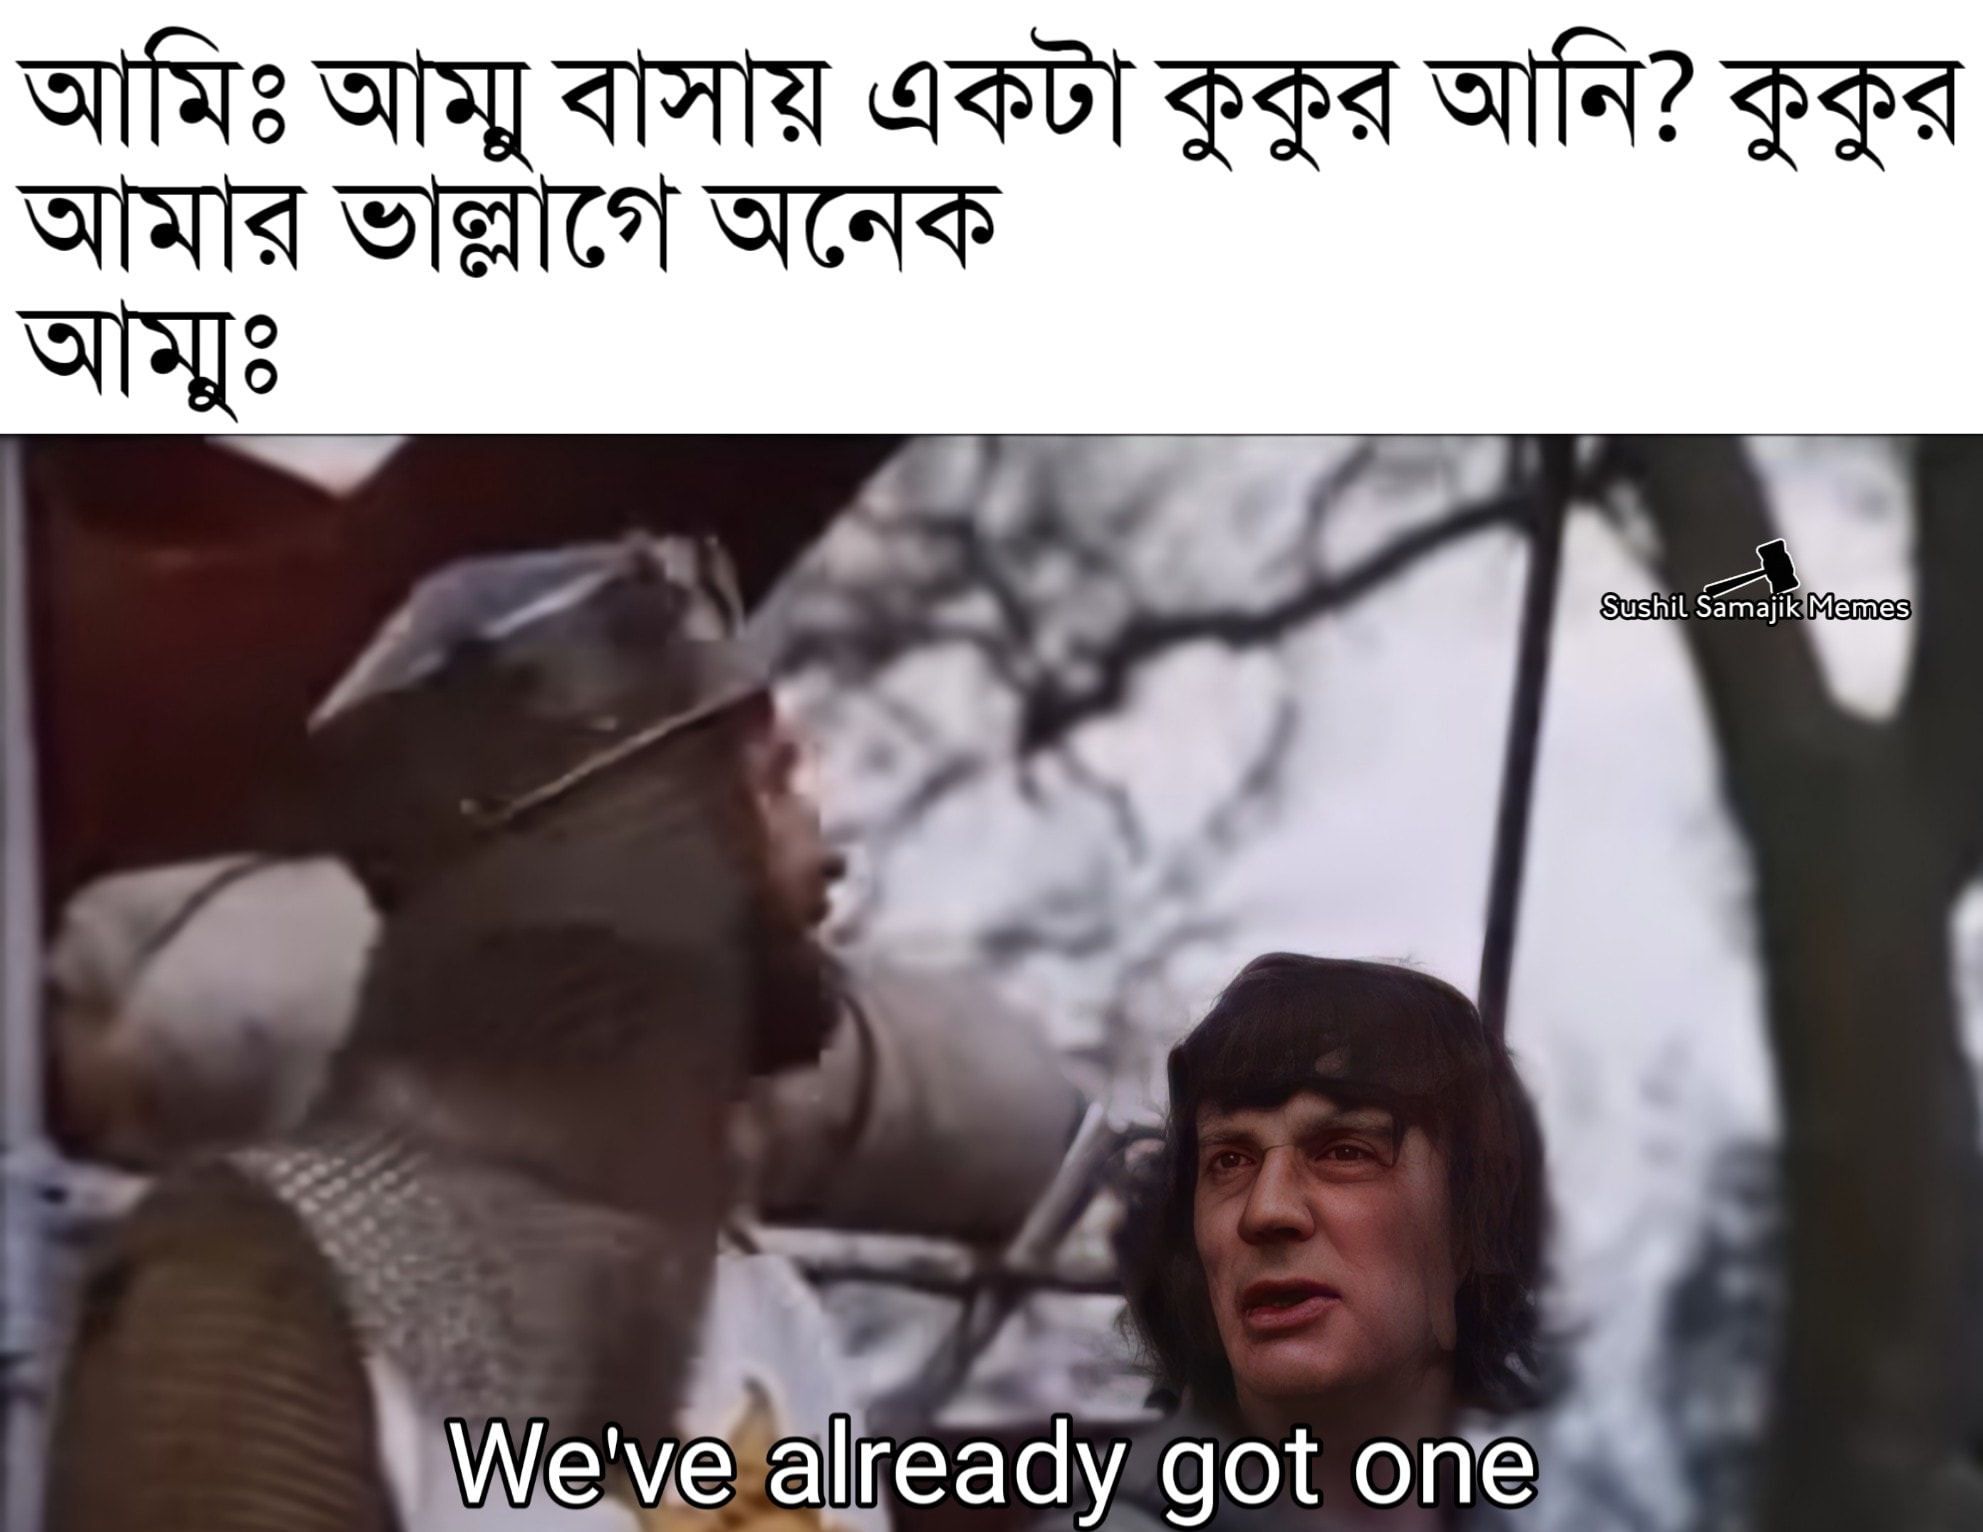
Caption: আমিঃ আম্মু বাসায় একটা কুকুর আনি ?    কুকুর আমার ভাল্লাগে অনেক     আম্মুঃ     We've already got one
Label: non-hate